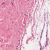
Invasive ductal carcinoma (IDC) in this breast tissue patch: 0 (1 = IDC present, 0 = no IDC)